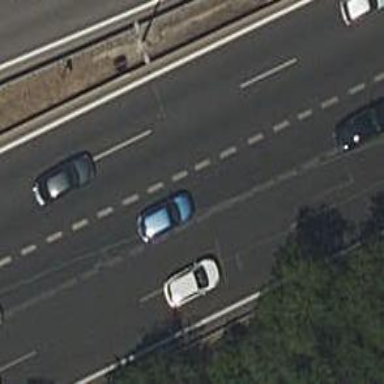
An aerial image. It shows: Asphalt motorway.